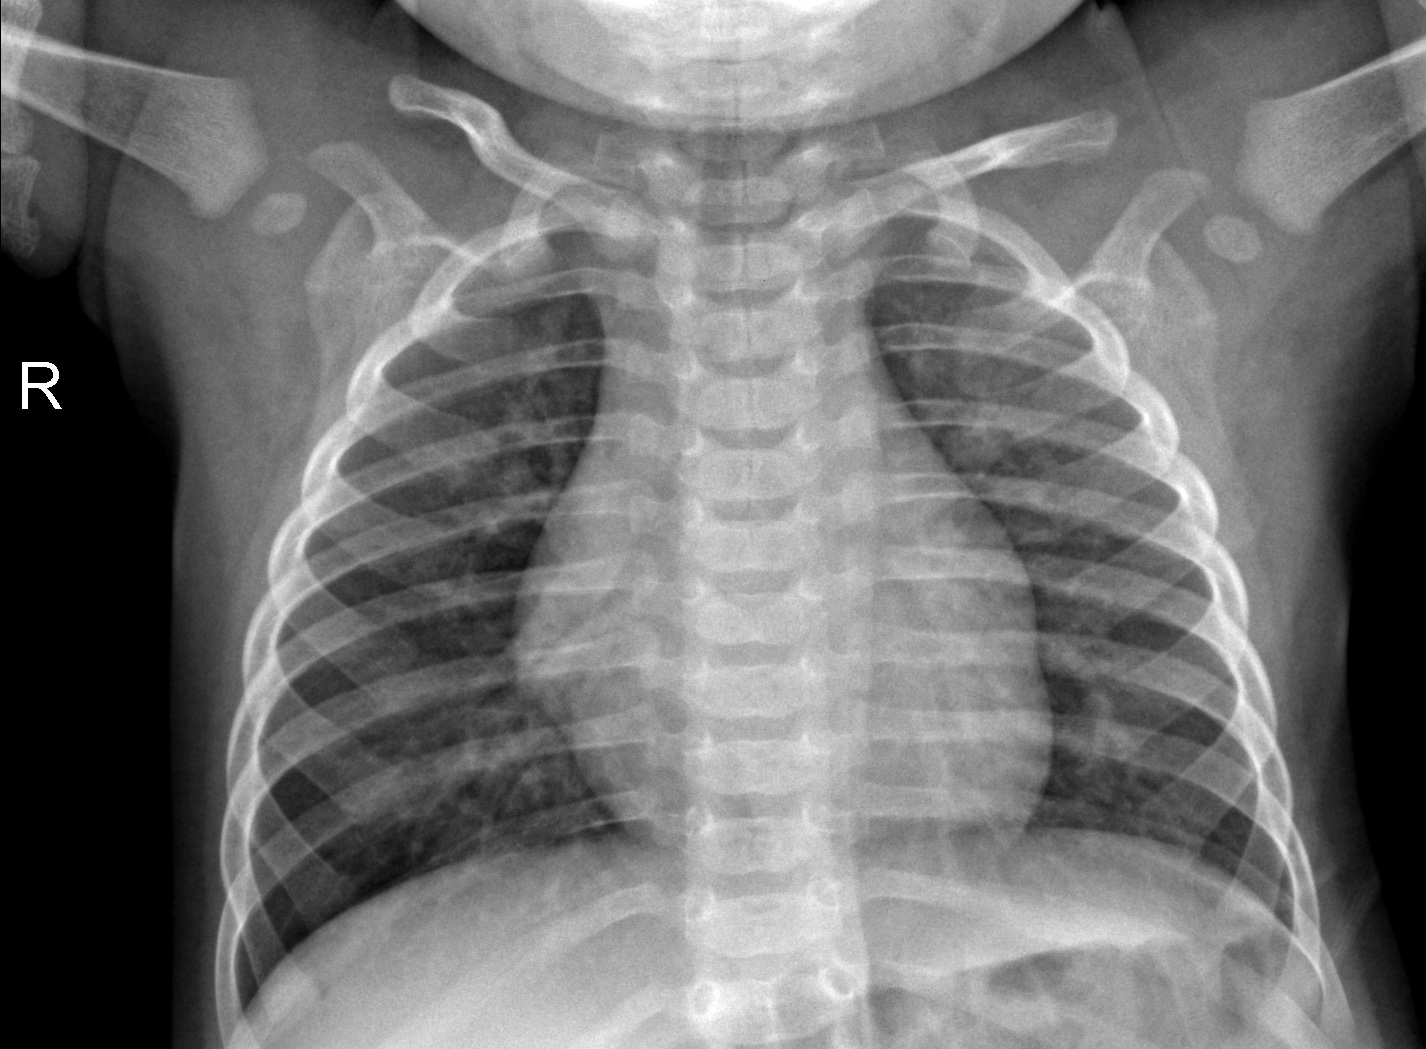
Diagnosis: NORMAL